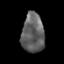
Tissue: prostate
Cell type: T cells
Senescence score: 0.2038
Nuclear area (px): 870
Mean DAPI intensity: 98.062